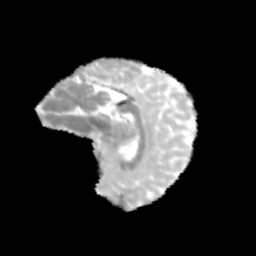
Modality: MD
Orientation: sagittal
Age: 12
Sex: female
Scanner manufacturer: siemens
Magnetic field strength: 3 T
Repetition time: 3.8 s
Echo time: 0.07 s